Question: I have created a program that restricts the mouse to a certain region based on a black/white bitmap. The program is 100% functional as-is, but uses an inaccurate, albeit fast, algorithm for repositioning the mouse when it strays outside the area.
Currently, when the mouse moves outside the area, basically what happens is this:
1. A line is drawn between a pre-defined static point inside the region and the mouse's new position.
2. The point where that line intersects the edge of the allowed area is found.
3. The mouse is moved to that point.
This works, but only works for a perfect circle with the pre-defined point set in the exact center. Unfortunately, this will never be the case. The application will be used with a variety of rectangles and irregular, amorphous shapes. On such shapes, the point where the line drawn intersects the edge will usually not be the closest point on the shape to the mouse.
I need to create a new algorithm that finds the point to the mouse's new position on the edge of the allowed area. How can I do this? Preferably the method should be able to execute fast enough to give smooth mouse movement when dragging the mouse against the edge of the area.
( I am doing this in Objective C / Cocoa on OS X 10.7, however, pseudo-code is fine if you don't want to type out code or don't know Objective C / C )
Thanks!
Here is my current algorithm:
'''
#import <Cocoa/Cocoa.h>
#import "stuff.h"
#import <CoreMedia/CoreMedia.h>
bool
is_in_area(NSInteger x, NSInteger y, NSBitmapImageRep *mouse_mask){
NSAutoreleasePool * pool = [[NSAutoreleasePool alloc] init];
NSUInteger pixel[4];
[mouse_mask getPixel:pixel atX:x y:y];
if(pixel[0]!= 0){
[pool release];
return false;
}
[pool release];
return true;
}
CGEventRef
mouse_filter(CGEventTapProxy proxy, CGEventType type, CGEventRef event, NSBitmapImageRep *mouse_mask) {
CGPoint point = CGEventGetLocation(event);
float tX = point.x;
float tY = point.y;
if( is_in_area(tX,tY, mouse_mask)){
// target is inside O.K. area, do nothing
}else{
CGPoint target;
//point inside restricted region:
float iX = 600; // inside x
float iY = 500; // inside y
// delta to midpoint between iX,iY and tX,tY
float dX;
float dY;
float accuracy = .5; //accuracy to loop until reached
do {
dX = (tX-iX)/2;
dY = (tY-iY)/2;
if(is_in_area((tX-dX),(tY-dY),mouse_mask)){
iX += dX;
iY += dY;
} else {
tX -= dX;
tY -= dY;
}
} while (abs(dX)>accuracy || abs(dY)>accuracy);
target = CGPointMake(roundf(tX), roundf(tY));
CGDisplayMoveCursorToPoint(CGMainDisplayID(),target);
}
return event;
}
int
main(int argc, char *argv[]) {
NSAutoreleasePool * pool = [[NSAutoreleasePool alloc] init];
stuff *stuff_doer = [[stuff alloc] init];
NSBitmapImageRep *mouse_mask= [stuff_doer get_mouse_mask];
CFRunLoopSourceRef runLoopSource;
CGEventMask event_mask;
event_mask = CGEventMaskBit(kCGEventMouseMoved) | CGEventMaskBit(kCGEventLeftMouseDragged) | CGEventMaskBit(kCGEventRightMouseDragged) | CGEventMaskBit(kCGEventOtherMouseDragged);
CGSetLocalEventsSuppressionInterval(0);
CFMachPortRef eventTap = CGEventTapCreate(kCGHIDEventTap, kCGHeadInsertEventTap, 0, event_mask, mouse_filter, mouse_mask);
if (!eventTap) {
NSLog(@"Couldn't create event tap!");
exit(1);
}
runLoopSource = CFMachPortCreateRunLoopSource(kCFAllocatorDefault, eventTap, 0);
CFRunLoopAddSource(CFRunLoopGetCurrent(), runLoopSource, kCFRunLoopCommonModes);
CGEventTapEnable(eventTap, true);
CFRunLoopRun();
CFRelease(eventTap);
CFRelease(runLoopSource);
[pool release];
exit(0);
}
'''

This is an example of the area bitmap that might be used, the black is the allowed area.
This shows why converting to a polygon would not be convenient or really even plausible.
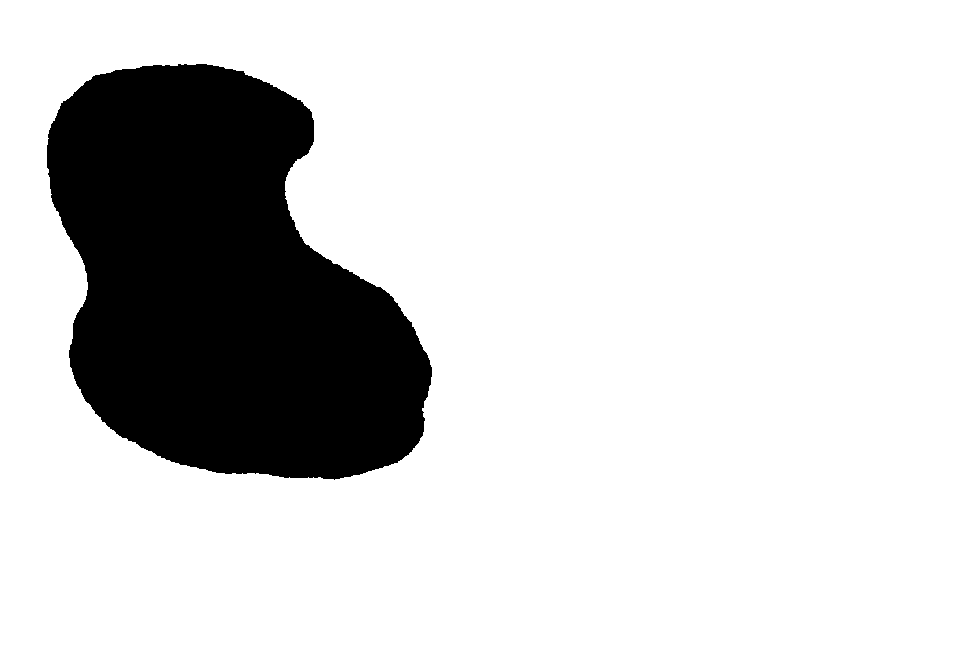
Answer: Some ideas:
- A pretty standard approach to problems of the form: "given a set of 2D points S (in your case, the set of edge points), and a query point P (in your case, mouse position), find the closest point to S in P", is to use a quadtree. They can be seen as a generalization of binary search to 2D. Quadtrees are popular for collision detection in videogames, so you can find a lot of tutorials in google.- Does the shape change or is it static? In the second case, if memory is not an issue, I'd just precompute the closest edge point for each pixel and put it in a lookup table. (In practice, I'd just using two arrays, one for the x coordinate and another for the y coordinate). Redundant computations can be eliminated by using something along the lines of the Floyd-Warshall algorithm, which in this case has a pretty simple form.